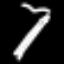
Label: pencil